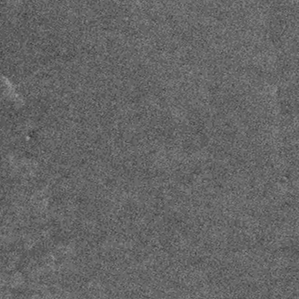
Label: frost